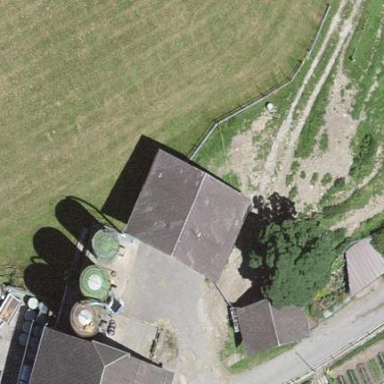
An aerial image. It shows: Rural barn.